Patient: sex F, age 76
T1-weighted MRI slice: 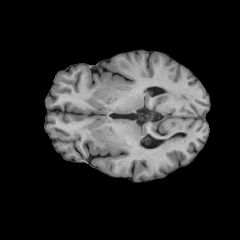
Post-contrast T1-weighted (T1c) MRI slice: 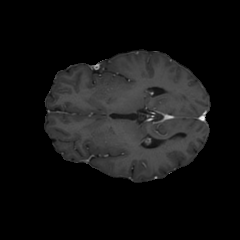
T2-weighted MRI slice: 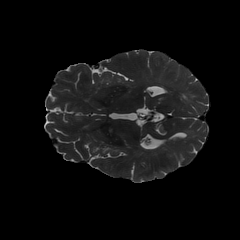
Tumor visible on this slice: no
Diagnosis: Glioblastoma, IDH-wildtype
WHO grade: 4